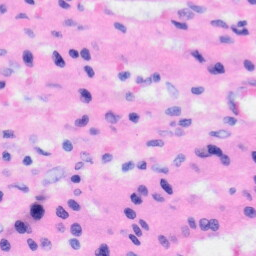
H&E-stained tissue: Liver